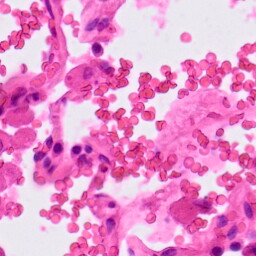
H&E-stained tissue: Lung